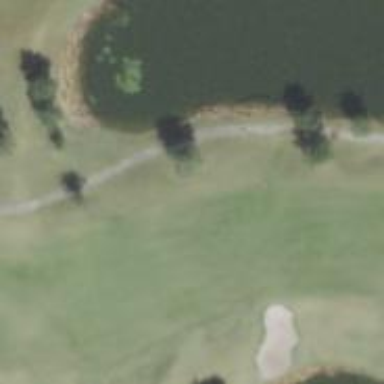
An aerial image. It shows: View of golf hole.